Question: If I have the following example Python code using a Pandas dataframe:
'''
import pandas as pd
from datetime import datetime
ts = pd.DataFrame(randn(1000), index=pd.date_range('1/1/2000 00:00:00', freq='H', periods=1000), columns=['Data'])
ts['Time'] = ts.index.map(lambda t: t.time())
ts = ts.groupby('Time').mean()
ts.plot(x_compat=True, figsize=(20,10))
'''
The output plot is:

What is the most elegant way to get the X-Axis ticks to automatically space themselves hourly or bi-hourly? 'x_compat=True' has no impact
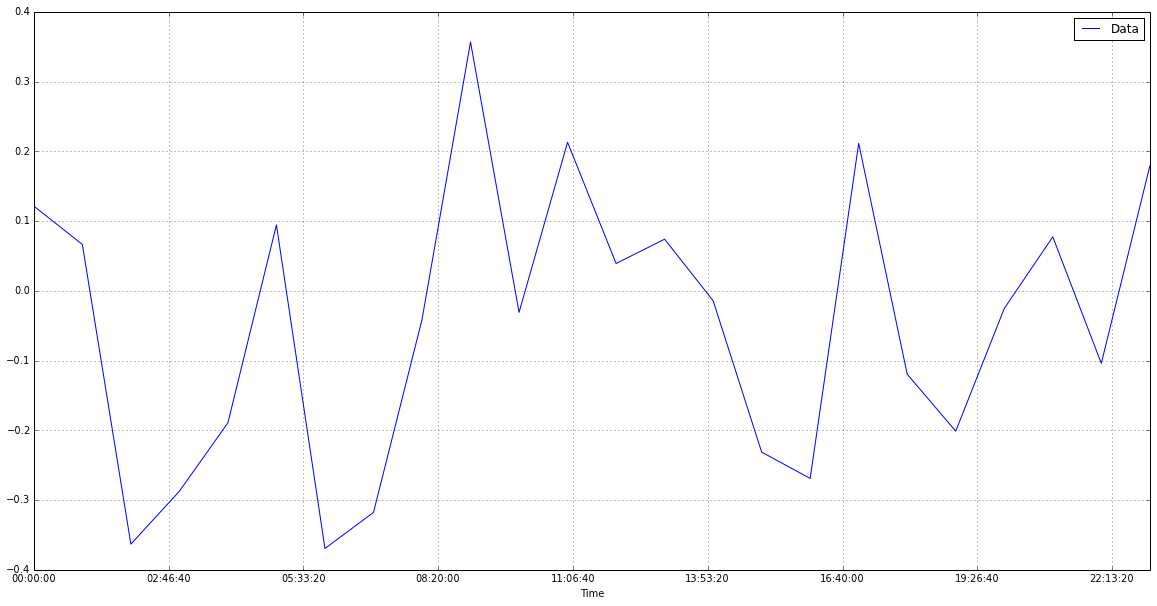
Answer: You can pass to 'ts.plot()' the argument 'xticks'. Giving the right interval you can plot hourly our bi-hourly like:
'''
max_sec = 90000
ts.plot(x_compat=True, figsize=(20,10), xticks=arange(0, max_sec, 3600))
ts.plot(x_compat=True, figsize=(20,10), xticks=arange(0, max_sec, 7200))
'''
Here 'max_sec' is the maximum value of the 'xaxis', in seconds.